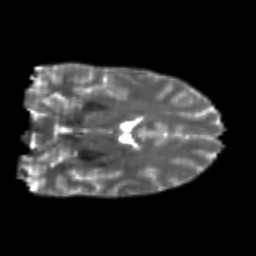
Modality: T2w
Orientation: coronal
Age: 21
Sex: male
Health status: healthy
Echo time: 0.074 s